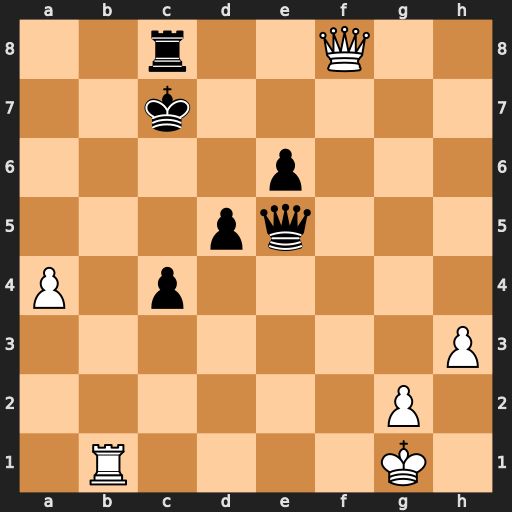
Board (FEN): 2r2Q2/2k5/4p3/3pq3/P1p5/7P/6P1/1R4K1
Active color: w
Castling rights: -
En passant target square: -
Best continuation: Qe7+ Kc6 Qb7+ Kd6 Qxc8